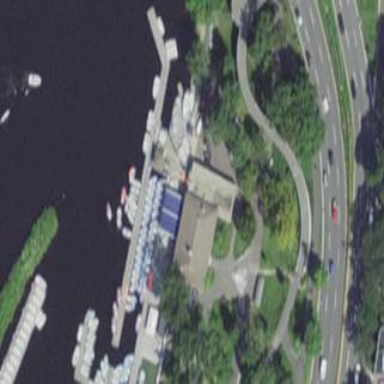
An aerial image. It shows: Outdoor pier.